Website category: sports
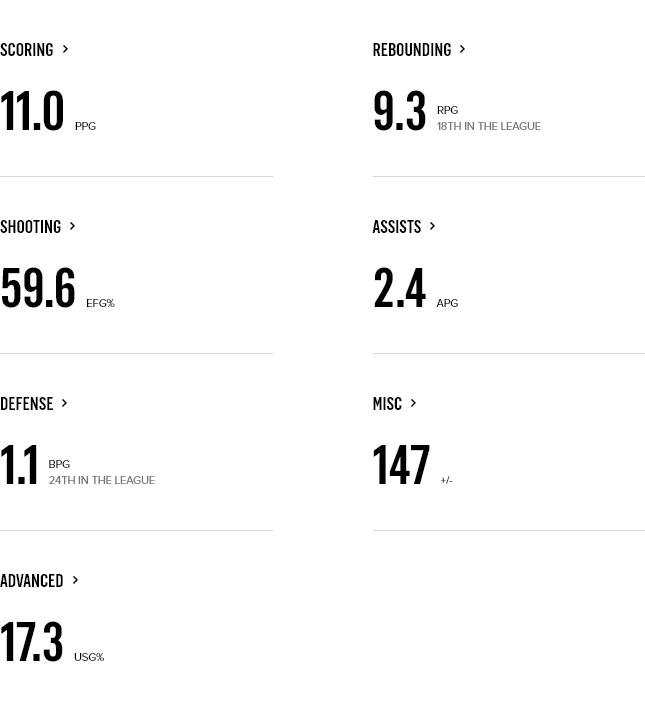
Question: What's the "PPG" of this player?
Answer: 11.0

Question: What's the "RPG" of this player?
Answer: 9.3

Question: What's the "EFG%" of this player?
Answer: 59.6

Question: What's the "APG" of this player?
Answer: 2.4

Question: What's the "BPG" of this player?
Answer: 1.1

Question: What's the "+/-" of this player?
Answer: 147

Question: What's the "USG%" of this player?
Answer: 17.3

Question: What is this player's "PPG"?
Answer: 11.0

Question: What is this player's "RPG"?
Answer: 9.3

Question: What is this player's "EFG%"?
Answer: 59.6

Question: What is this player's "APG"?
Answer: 2.4

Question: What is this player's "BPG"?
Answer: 1.1

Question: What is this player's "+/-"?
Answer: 147

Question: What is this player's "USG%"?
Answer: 17.3

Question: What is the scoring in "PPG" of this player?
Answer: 11.0

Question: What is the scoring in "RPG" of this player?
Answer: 9.3

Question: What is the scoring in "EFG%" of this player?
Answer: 59.6

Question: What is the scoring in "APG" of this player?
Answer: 2.4

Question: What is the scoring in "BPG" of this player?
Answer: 1.1

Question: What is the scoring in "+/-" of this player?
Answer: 147

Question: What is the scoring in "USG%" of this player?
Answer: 17.3

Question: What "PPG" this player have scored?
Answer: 11.0

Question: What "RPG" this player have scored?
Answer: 9.3

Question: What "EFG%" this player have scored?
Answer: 59.6

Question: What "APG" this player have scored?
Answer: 2.4

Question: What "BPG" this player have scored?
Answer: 1.1

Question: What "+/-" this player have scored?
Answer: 147

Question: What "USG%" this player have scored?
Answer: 17.3

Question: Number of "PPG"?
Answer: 11.0

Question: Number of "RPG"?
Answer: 9.3

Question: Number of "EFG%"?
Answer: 59.6

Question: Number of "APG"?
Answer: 2.4

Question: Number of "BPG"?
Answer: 1.1

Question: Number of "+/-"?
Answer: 147

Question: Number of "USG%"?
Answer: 17.3

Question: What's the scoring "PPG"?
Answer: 11.0

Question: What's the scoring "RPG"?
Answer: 9.3

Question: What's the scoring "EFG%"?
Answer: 59.6

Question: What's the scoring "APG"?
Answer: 2.4

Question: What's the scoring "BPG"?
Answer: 1.1

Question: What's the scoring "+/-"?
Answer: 147

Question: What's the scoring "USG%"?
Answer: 17.3